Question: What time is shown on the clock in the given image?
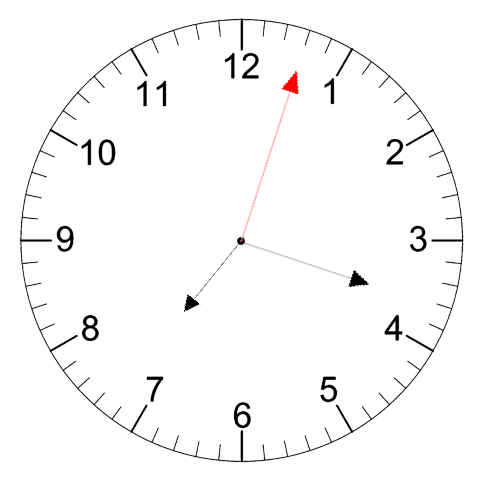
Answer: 07:18:03